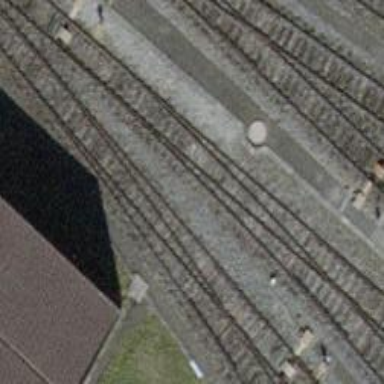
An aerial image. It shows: Single-track railway yard.